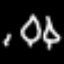
Label: leaf